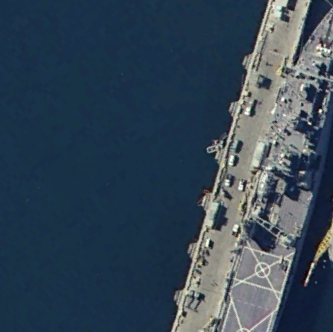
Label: combat